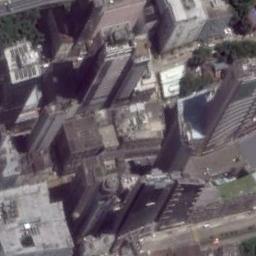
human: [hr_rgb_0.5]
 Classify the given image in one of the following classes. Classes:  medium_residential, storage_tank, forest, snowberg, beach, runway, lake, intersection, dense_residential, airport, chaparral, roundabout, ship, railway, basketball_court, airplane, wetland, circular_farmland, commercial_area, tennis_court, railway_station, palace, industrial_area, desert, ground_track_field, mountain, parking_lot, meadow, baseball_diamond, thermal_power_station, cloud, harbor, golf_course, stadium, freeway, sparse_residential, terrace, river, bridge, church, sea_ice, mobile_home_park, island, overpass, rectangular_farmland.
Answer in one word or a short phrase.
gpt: commercial_area